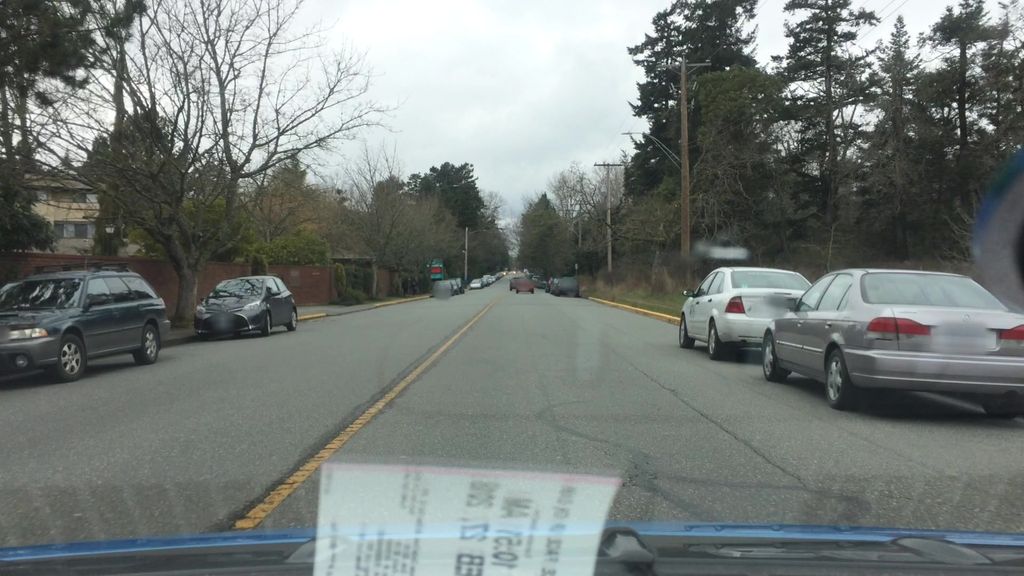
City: victoria